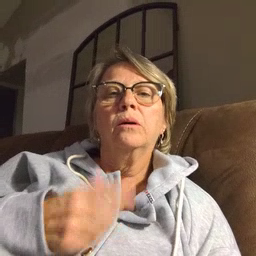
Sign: mouth